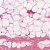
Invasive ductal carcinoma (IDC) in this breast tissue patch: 0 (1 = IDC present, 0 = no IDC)